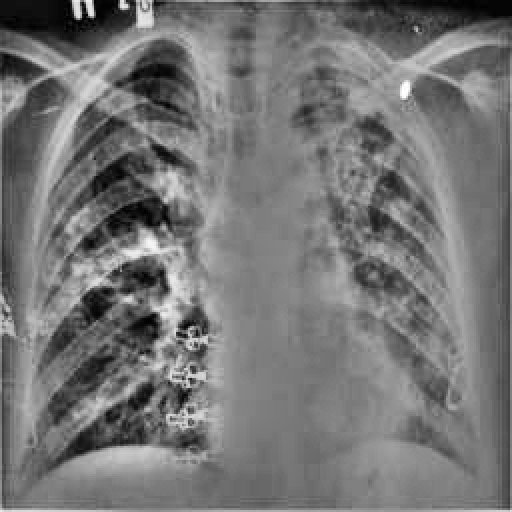
Finding: TUBERCULOSIS